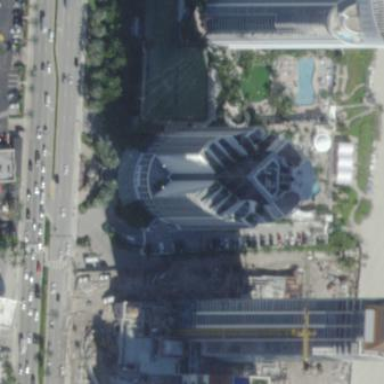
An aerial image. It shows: Hotel building.